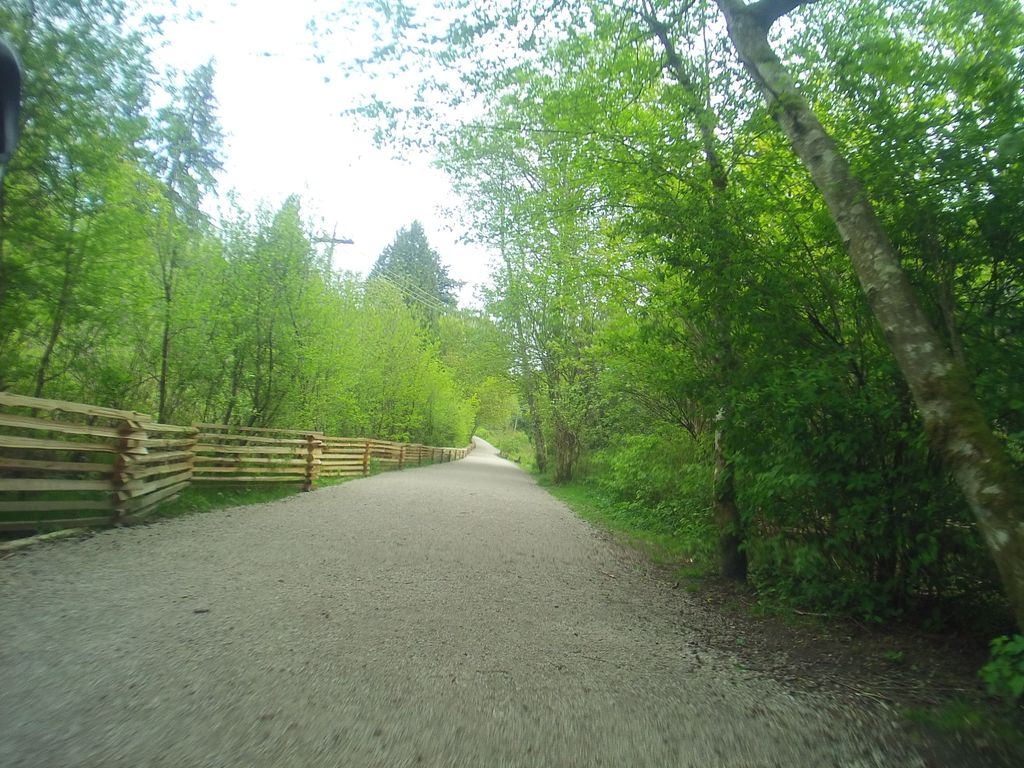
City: vancouver